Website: bh-photo
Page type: receipt
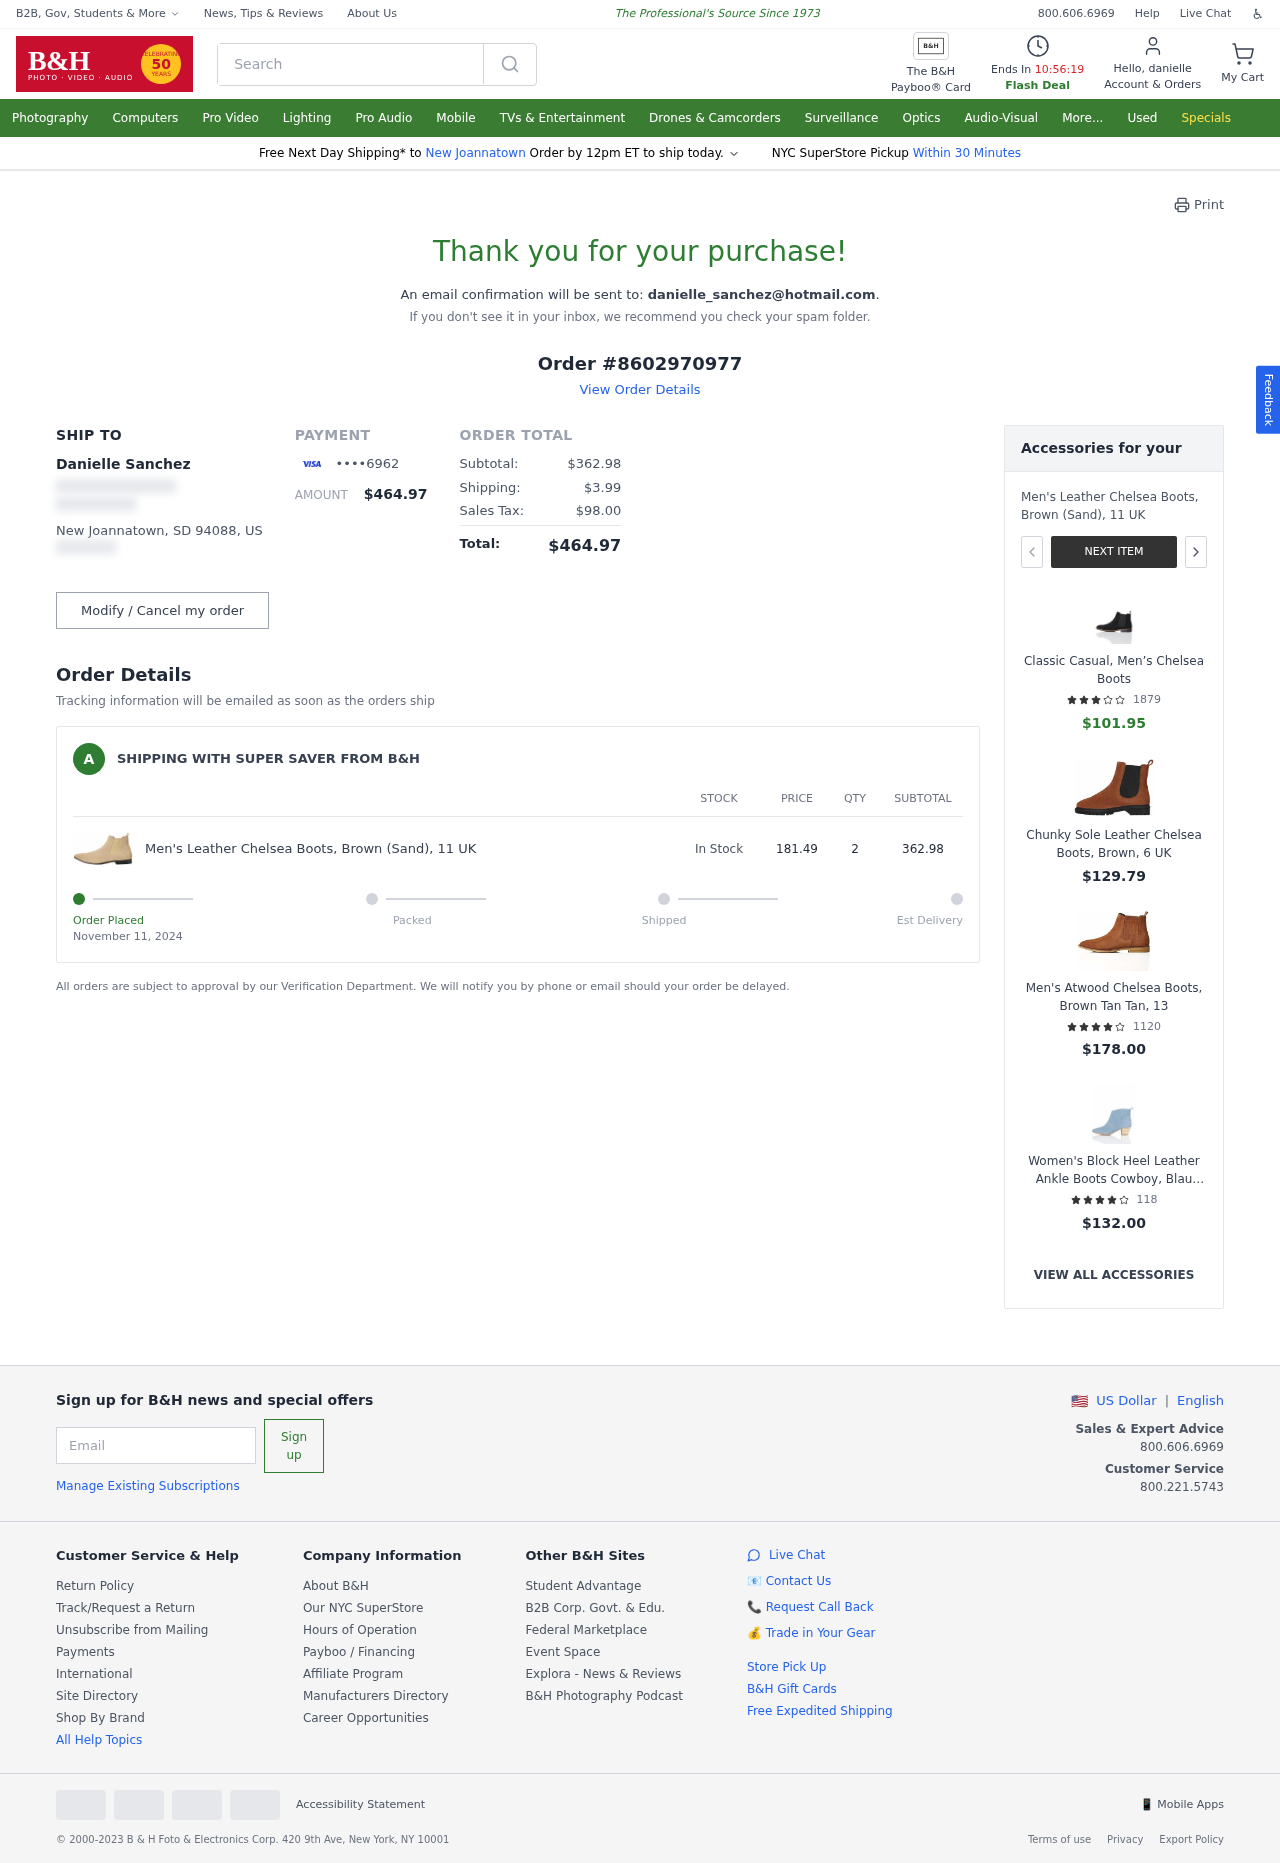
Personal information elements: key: PII_CARD_LAST4
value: ••••6962
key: PII_CITY
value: New Joannatown
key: PII_EMAIL
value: danielle_sanchez@hotmail.com
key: PII_FIRSTNAME
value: danielle
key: PII_FULLNAME
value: Danielle Sanchez
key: PII_CITY_STATE_ZIP
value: New Joannatown, SD 94088
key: PII_COUNTRY_CODE
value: US
Product elements: key: PRODUCT1_NAME
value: Men's Leather Chelsea Boots, Brown (Sand), 11 UK
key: PRODUCT1_PRICE
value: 181.49
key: PRODUCT1_QUANTITY
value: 2
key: PRODUCT2_NAME
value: Classic Casual, Men’s Chelsea Boots
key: PRODUCT2_NUM_RATINGS
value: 1879
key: PRODUCT2_PRICE
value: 101.95
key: PRODUCT2_RATING
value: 3.9
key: PRODUCT3_NAME
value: Chunky Sole Leather Chelsea Boots, Brown, 6 UK
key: PRODUCT3_PRICE
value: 129.79
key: PRODUCT4_NAME
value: Men's Atwood Chelsea Boots, Brown Tan Tan, 13
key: PRODUCT4_NUM_RATINGS
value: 1120
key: PRODUCT4_PRICE
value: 178
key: PRODUCT4_RATING
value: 4.5
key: PRODUCT5_NAME
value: Women's Block Heel Leather Ankle Boots Cowboy, Blau Faded Blue, 2
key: PRODUCT5_NUM_RATINGS
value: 118
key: PRODUCT5_PRICE
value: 132
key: PRODUCT5_RATING
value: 4.3
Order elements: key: ORDER_ID
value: Order #8602970977
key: ORDER_TOTAL
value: $464.97
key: ORDER_SUBTOTAL
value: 362.98
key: ORDER_SUBTOTAL
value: $362.98
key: ORDER_SHIPPING_COST
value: $3.99
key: ORDER_TAX
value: $98.00
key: ORDER_DATE
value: November 11, 2024
Search elements: key: HEADER_SEARCH
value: Search